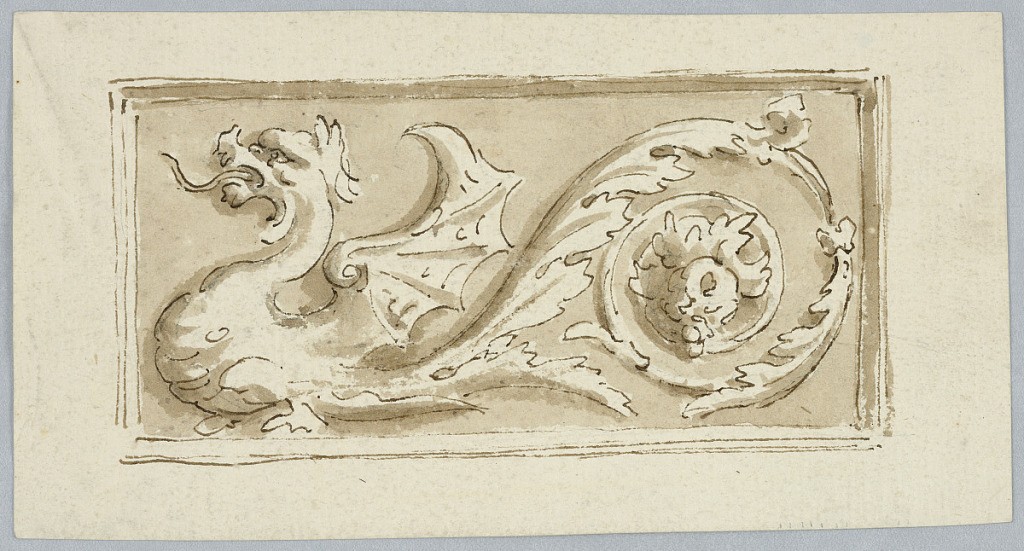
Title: Design for the Decoration of an Oblong Panel
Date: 1800–20
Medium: Pen and sepia ink, graphite on paper
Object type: Drawing
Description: Horizontal rectangle. Half-figure of a dragon with a rinceau. Seen in profile, towards the left. Framed by mouldings.